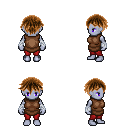
a pixel art fantasy rpg character, female body template, dark elf, purple skin, brown tunic, red pants, brown short bangs hairstyle, white cloth bandages, four views (front, back, left, right), 2x2 character sprite sheet, small pixel art, hard edges, no anti-aliasing